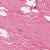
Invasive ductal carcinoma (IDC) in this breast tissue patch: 0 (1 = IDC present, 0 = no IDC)